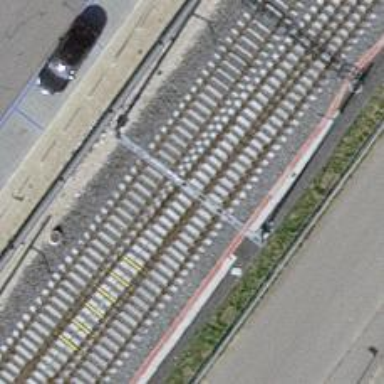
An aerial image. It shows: Single-track electrified railway siding with contact line.